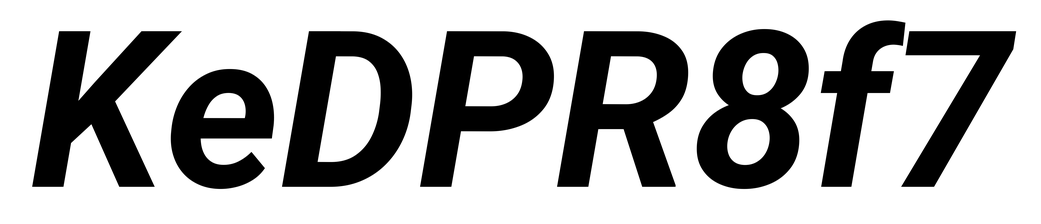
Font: Roboto-Italic_Bold_Italic